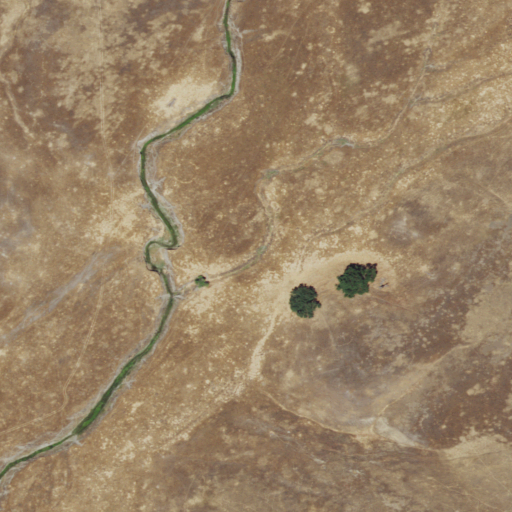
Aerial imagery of valley in California named Oak Grove Canyon containing only grassland